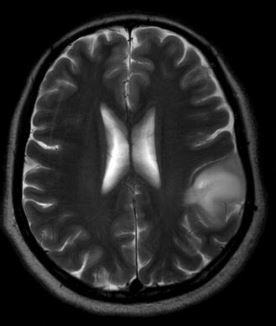
Label: notumor